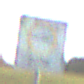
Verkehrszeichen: BeginnUmweltzone
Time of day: SunriseSunset
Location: Outdoor (Nature)
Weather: PartlyCloudy
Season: NotSpecified
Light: Natural